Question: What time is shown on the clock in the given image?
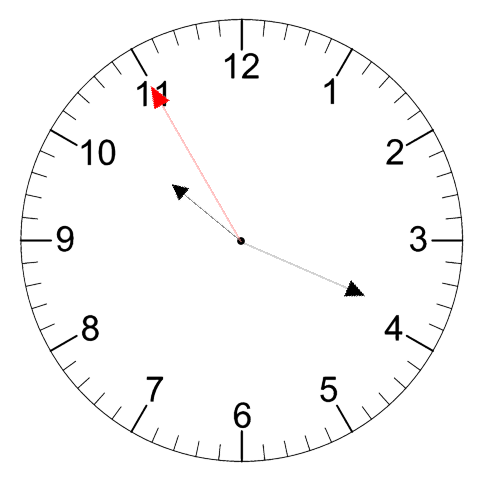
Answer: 10:18:55